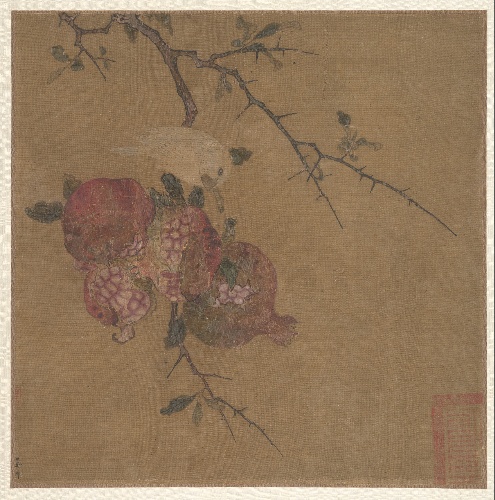
Title: 明/清   佚名   傳馬麟   石榴白鳥圖   冊頁	|Pomegranates after Ma Lin
Artist: Ma Lin|Unidentified artist
Artist bio: Chinese, ca. 1180– after 1256|
Object type: Album leaf
Classification: Paintings
Medium: Album leaf; ink and color on silk
Culture: China
Period: Ming (1368–1644)–Qing (1644–1911) dynasty
Dimensions: 10 3/4 x 10 3/4 in. (27.3 x 27.3 cm)
Department: Asian Art
Credit line: John Stewart Kennedy Fund, 1913
Accession year: 1913
Repository: Metropolitan Museum of Art, New York, NY
Tags: Birds|Pomegranates